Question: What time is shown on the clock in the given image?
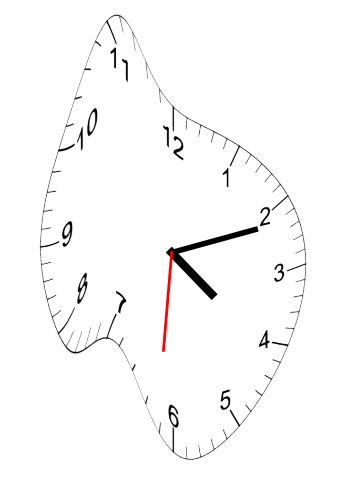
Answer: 04:11:31